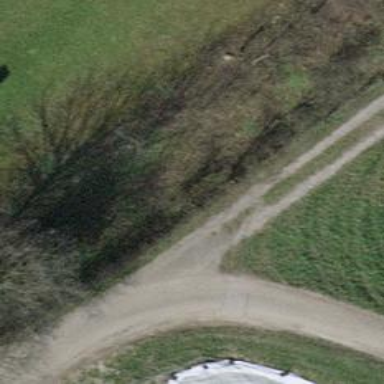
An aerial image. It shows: Swing gate.